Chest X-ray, AP view. Patient: 81 years old, sex F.
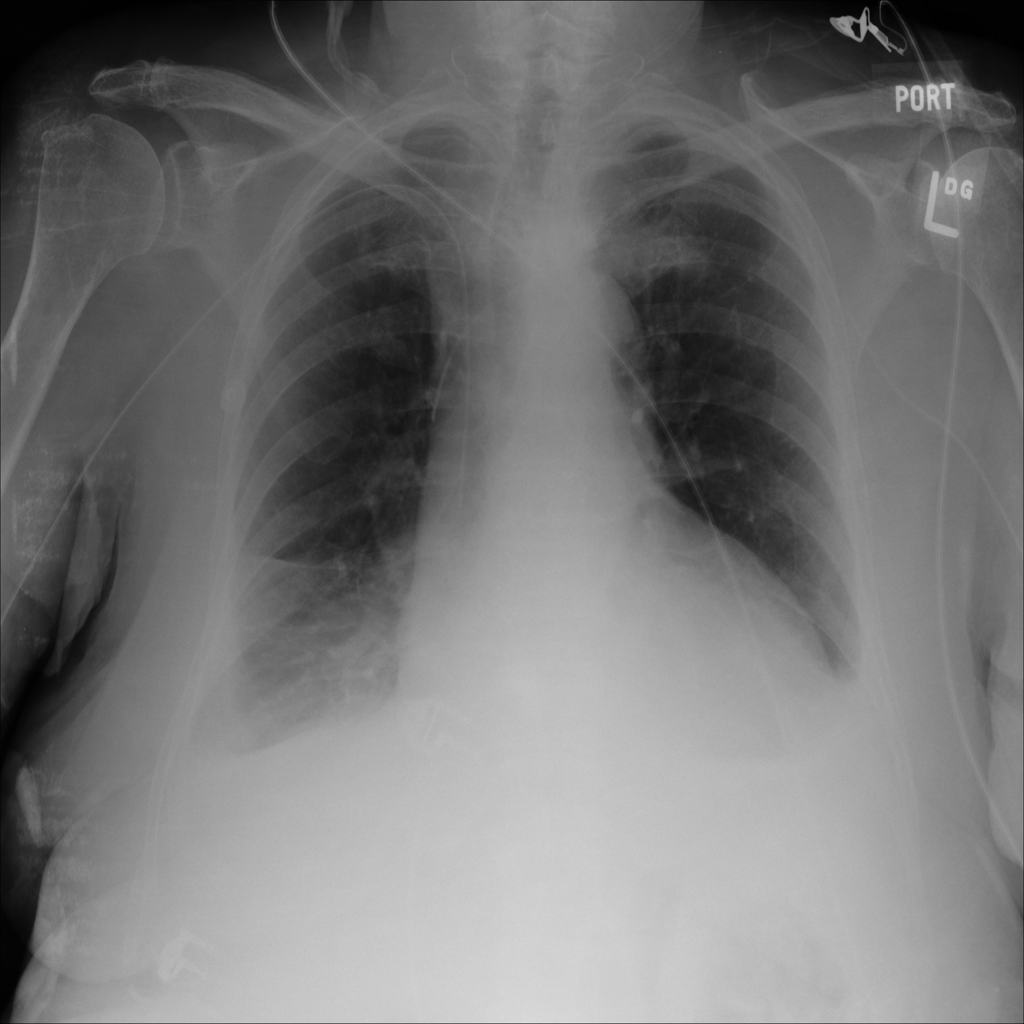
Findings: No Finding